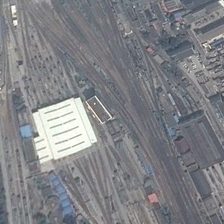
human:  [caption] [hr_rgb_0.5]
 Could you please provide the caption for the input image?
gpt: some buildings are near a railway station .

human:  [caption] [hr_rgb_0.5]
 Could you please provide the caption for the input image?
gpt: many cars parked at the gate of the train station .

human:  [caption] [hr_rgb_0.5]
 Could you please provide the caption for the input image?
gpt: some buildings are near a railway station .

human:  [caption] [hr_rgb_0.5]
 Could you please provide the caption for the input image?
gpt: in front of the train station tracks pass through the residential area .

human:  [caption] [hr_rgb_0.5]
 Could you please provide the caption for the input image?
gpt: in front of the train station tracks pass through the residential area .